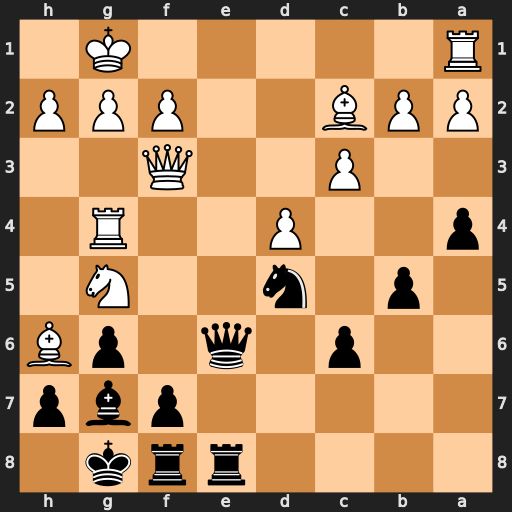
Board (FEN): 4rrk1/5pbp/2p1q1pB/1p1n2N1/p2P2R1/2P2Q2/PPB2PPP/R5K1
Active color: b
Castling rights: -
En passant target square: -
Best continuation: Qe1+ Rxe1 Rxe1#